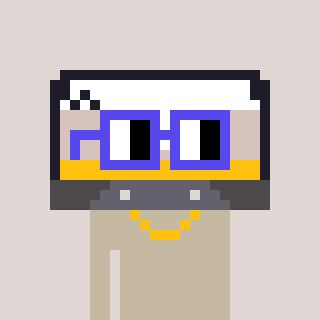
a pixel art character with square blue glasses, a cassette tape-shaped head and a bege-colored body on a warm background